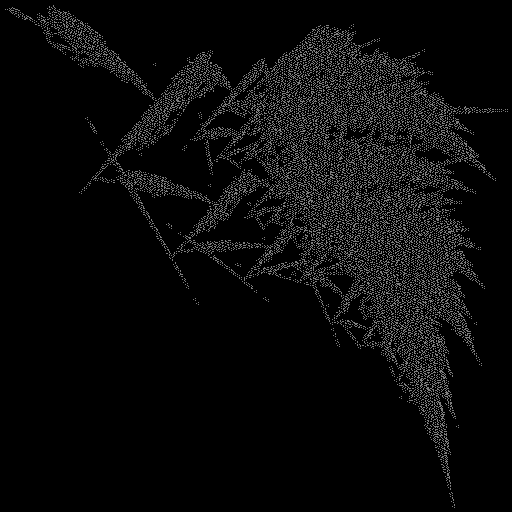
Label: turbanshell